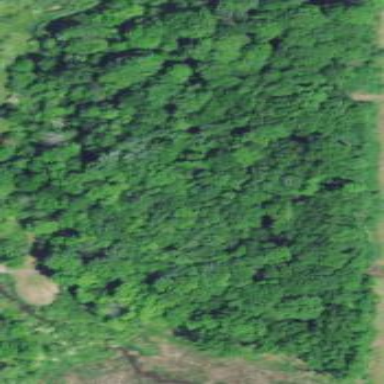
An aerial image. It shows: Deciduous woodland area.